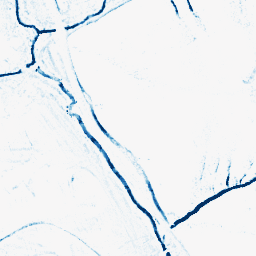
Category: morphological
Decomposition family: morphological_rect
Decomposition parameters: operation: closing
width: 5
height: 5
Upsampling method: sinc_blackman
Upsampling parameters: scale: 2
kernel_size: 8
Upsampling scale: 2